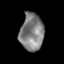
Tissue: prostate
Cell type: T cells
Senescence score: 0.3435
Nuclear area (px): 862
Mean DAPI intensity: 127.51